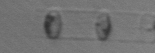
Label: Skeletonema